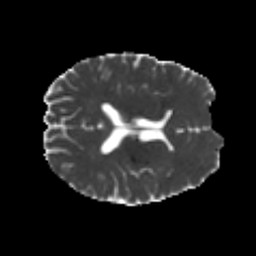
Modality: MD
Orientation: axial
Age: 22
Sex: male
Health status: healthy
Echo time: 0.074 s